Field crop: maize
Growth stage: 2
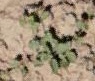
Species: convolvulus